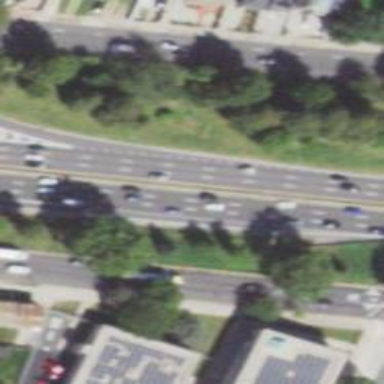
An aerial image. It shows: Motorway junction.